Question: We have a C# method which accept parameters.
inside of that method we need to add Sql parameters (according to the parameters).
It actually looks like this :
<URL>

I can write a class which will have all the method arguments. But then , I will have to create a class container for each SP ( and we have a lot).
Ok lets continue.
I was thinking to myself : " should I <URL>
But I encountered a problem. it is possible reading values using reflection.
However , I managed to read values via reflection with a hack.
1) I did this example: ( simulation to the real scenario)
'''
public static void MyMethod(int AddressId, string countryId, DateTime dt) //these are the arguments which need to be attached later
{
MethodBase mi = MethodInfo.GetCurrentMethod();
var hack = new {AddressId, countryId, dt}; //this is the HACK
var lstArguments = mi.GetParameters() //get the parameter name and types
.Select(p => new {
name = p.Name , type=p.GetType().Name
}).ToList();
List < dynamic > lstParamValues= new List < dynamic > ();
foreach(PropertyInfo pi in hack.GetType().GetProperties()) //get the value(!!!) of each param
{
lstParamValues.Add(pi.GetValue(hack, null));
}
dynamic dyn= myDBInstance; // get dynamic reference to the DB class instance (
for(int i = 0; i < lstArguments .Count; i++) //dynamically Invoke the method with param name+value.
{
dyn.AddInParameter(lstArguments [i].name, ((lstParamValues[i] is int) ? DbType.Int32 : DbType.String), lstParamValues[i]);
}
}
'''
And there is the ( to the 'AddInParameter' to see if im getting values)
'''
class myDB
{
public void AddInParameter(string name, DbType dbt, object val)
{
Console.WriteLine("name=" + name + " " + "DbType=" + dbt + " " + "object val=" + val);
}
}
'''
I executed the method with :
'''
MyMethod(1, "2", DateTime.Now);
'''
And the output was :
'''
name=AddressId DbType=Int32 object val=1
name=countryId DbType=String object val=2
name=dt DbType=String object val=05/02/2013 19:09:32
'''
All fine.
How can I get over this hack :
'''
var hack = new {AddressId, countryId, dt}; // the method arguments names
'''
In my sample I wrote it hard coded.
The reflection method 'GetValue' is working only because of this line.
Is there anything I can do to add on run-time the method arguments name as a property , so I will be able to do :
'''
foreach(PropertyInfo pi in SOMETHING.GetType().GetProperties())
{
}
'''
Please consider this question as a c# question and not ORM question.
Also , If you want to play with running sample code ( just paste in console proj) : <URL>
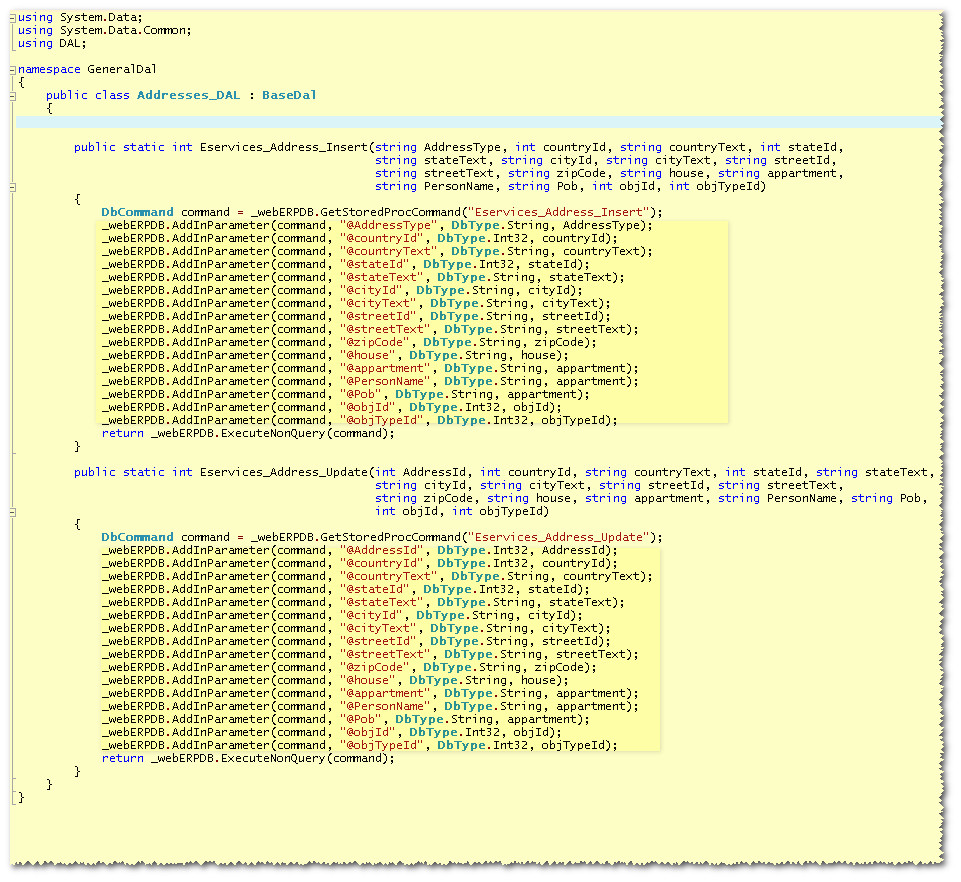
Answer: Does this provide some relief?
Do this once (in the DAL ctor):
'''
SqlParameter sqlCmdFTSindexWordOnceParam = sqlCmdFTSindexWordOnce.Parameters.Add("@sID", SqlDbType.Int);
sqlCmdFTSindexWordOnceParam.Direction = ParameterDirection.Input;
SqlParameter sqlCmdFTSindexWordOnceParam2 = sqlCmdFTSindexWordOnce.Parameters.Add("@sIDpar", SqlDbType.Int);
sqlCmdFTSindexWordOnceParam2.Direction = ParameterDirection.Input;
'''
Then in the call:
'''
sqlCmdFTSindexWordOnceParam.Value = wdc.sID;
sqlCmdFTSindexWordOnceParam2.Value = wdc.sIDpar;
sqlCmdFTSindexWordOnce.BeginExecuteNonQuery(callbackFTSindexWordOnce, sqlCmdFTSindexWordOnce);
'''
Better performance than adding the parameter for each call.